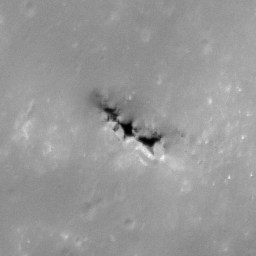
Pit: Copernicus 6a
Host crater: Copernicus
Host type: impact_melt
Lunar coordinates: latitude 10.105, longitude 339.995